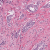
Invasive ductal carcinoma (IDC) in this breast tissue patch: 1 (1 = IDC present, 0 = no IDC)